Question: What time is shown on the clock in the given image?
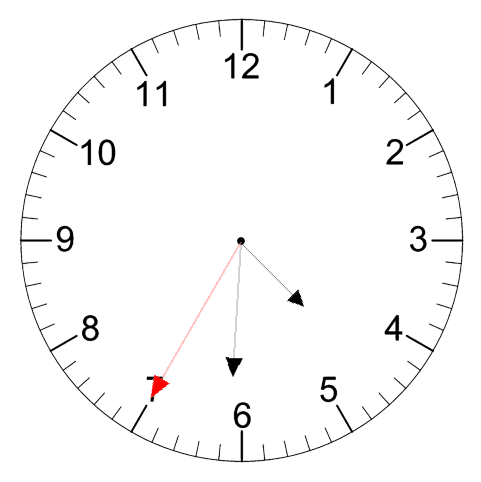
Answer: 04:30:35